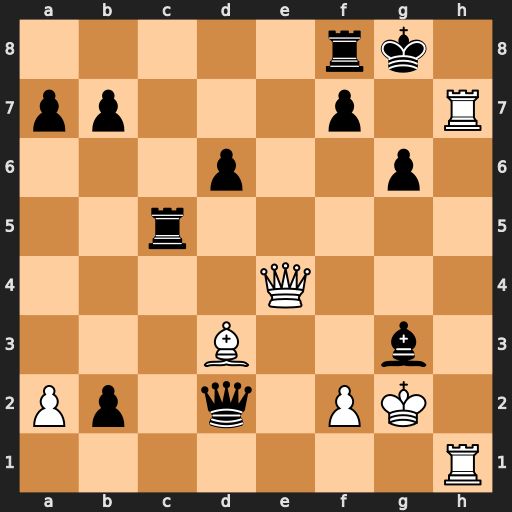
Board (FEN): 5rk1/pp3p1R/3p2p1/2r5/4Q3/3B2b1/Pp1q1PK1/7R
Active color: w
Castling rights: -
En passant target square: -
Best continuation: Rh8+ Kg7 R1h7+ Kf6 Qf3+